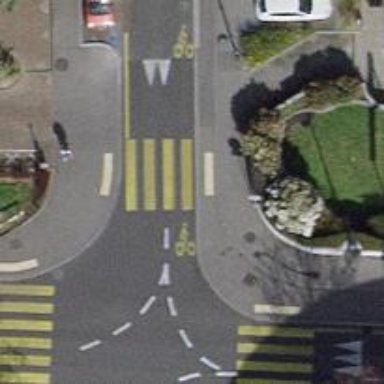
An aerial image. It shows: Marked zebra crossing on the road.